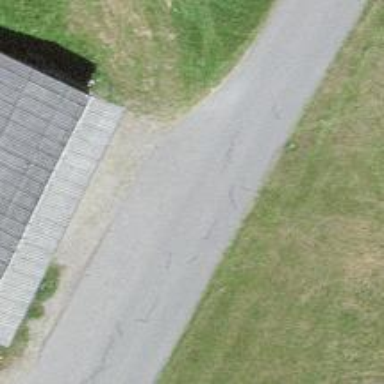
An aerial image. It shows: Residential road.